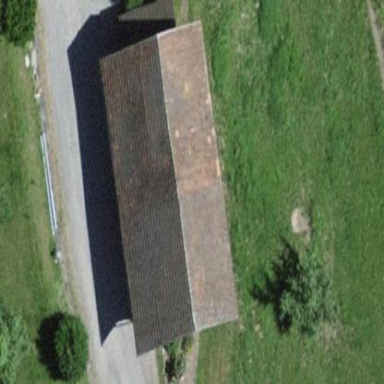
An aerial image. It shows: Barn.